Question: We have a problem with the tax settings in Magento for the shipping method. If we are correct we have everything set up right. We want 21% of tax to the shipping methods and this is set up correct. In the image below you will see in the the totals a shipping amount of 3.95 euro and this is correct. In red you will only see that the shipping amount at the part of "verzendwijzen" shows 3.26, so without tax.
Does anyone know how to change this?

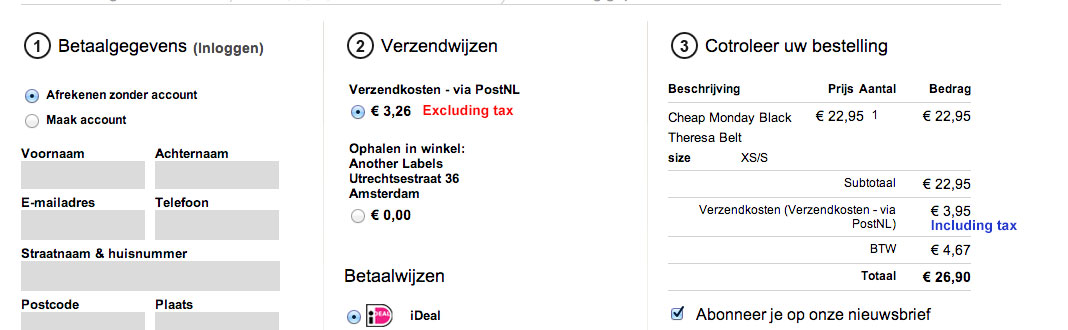
Answer: From the Admin panel, select System > Configuration.
In the Configuration panel on the left, under Sales, select Tax
Click to expand the calculation settings, and in the dropdown of shipping prices select Including Tax.
Also on the same page expand price display setting.
In display shipping Prices select including tax.
Hope these will do the thing if you haven't changed and core file of magento